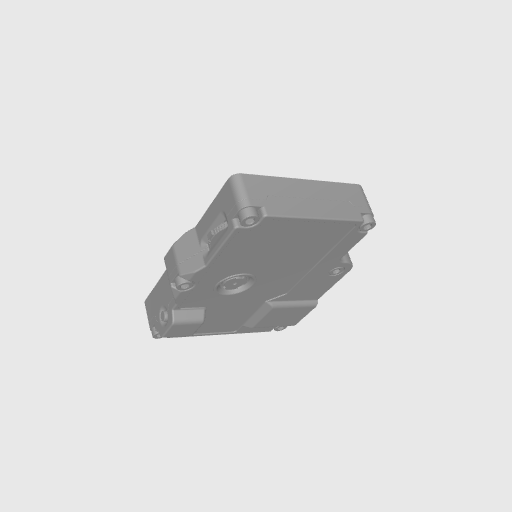
Part: HuskyLens